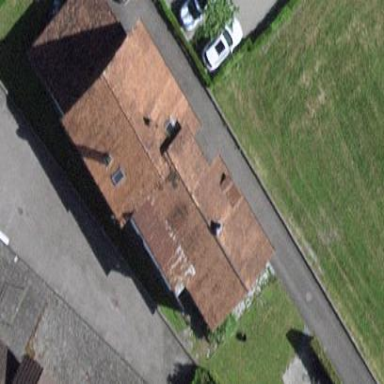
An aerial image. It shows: Semi-detached house.